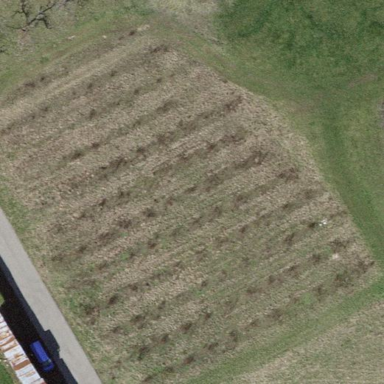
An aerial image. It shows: Orchard.